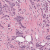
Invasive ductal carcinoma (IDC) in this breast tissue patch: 1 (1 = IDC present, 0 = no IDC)